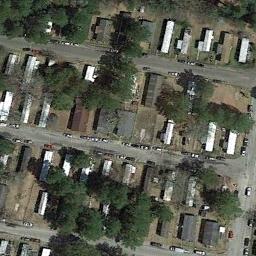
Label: mobile_home_park